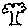
Label: tree